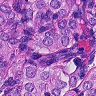
Metastatic tissue present: yes